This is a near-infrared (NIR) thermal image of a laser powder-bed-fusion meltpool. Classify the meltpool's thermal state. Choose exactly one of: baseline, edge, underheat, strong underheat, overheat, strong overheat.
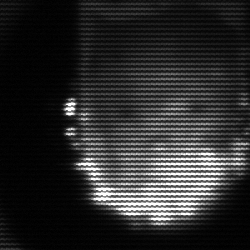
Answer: baseline